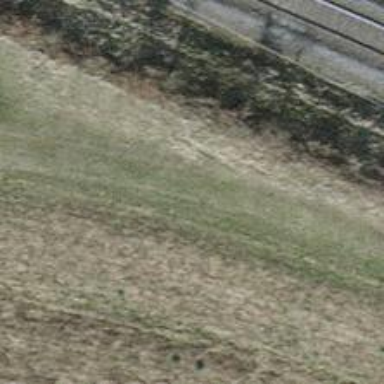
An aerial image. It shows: Grass track with Grade 4 tracktype.